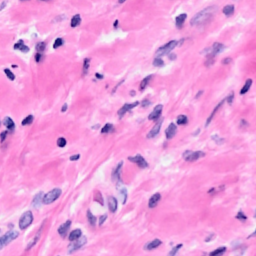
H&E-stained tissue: Breast